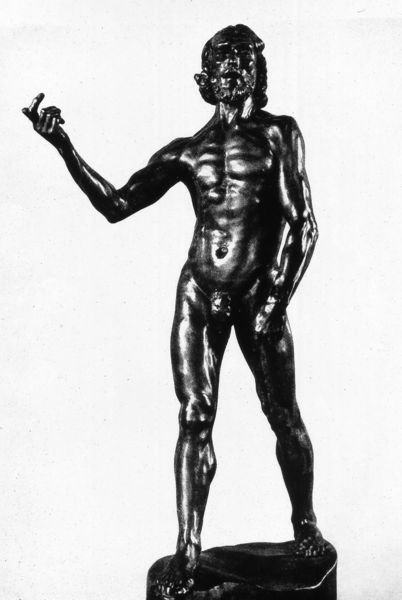
Titel: Johannes der Täufer
Künstler: Auguste Rodin
Institution: Paris, Musée Rodin
Schlagwörter: akt, hand, kopf, körper, mann, nackt, schatten, weiß, brust, finger, geste, licht, mund, nase, reden, schwarz, bart, arm, arme, augen, gesicht, kragen, sockel, bild, herr, gehen, figur, haare, pose, skulptur, statue, beine, bein, füße, nacken, zeigefinger, muskeln, metall, nabel, bauch, bronze, kontrapost, plastik, podest, knie, zeigen, foto, oben, penis, torso, schwarz weiß, schritt, kunst, griechisch, guss, athlet, grieche, muskulatur, erhobene hand, schniepel